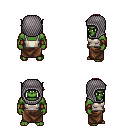
a pixel art fantasy rpg character, male body template, orc, green skin, white pirate shirt, robe skirt, brunette long mohawk hairstyle, chain hood, cloth bracers, four views (front, back, left, right), 2x2 character sprite sheet, small pixel art, hard edges, no anti-aliasing